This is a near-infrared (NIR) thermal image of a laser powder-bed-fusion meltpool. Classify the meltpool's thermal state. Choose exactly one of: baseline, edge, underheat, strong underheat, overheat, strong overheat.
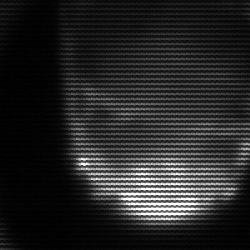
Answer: edge